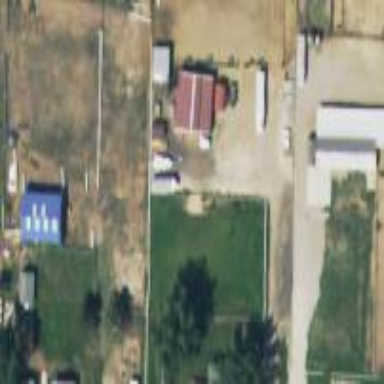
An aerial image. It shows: Farmyard area.